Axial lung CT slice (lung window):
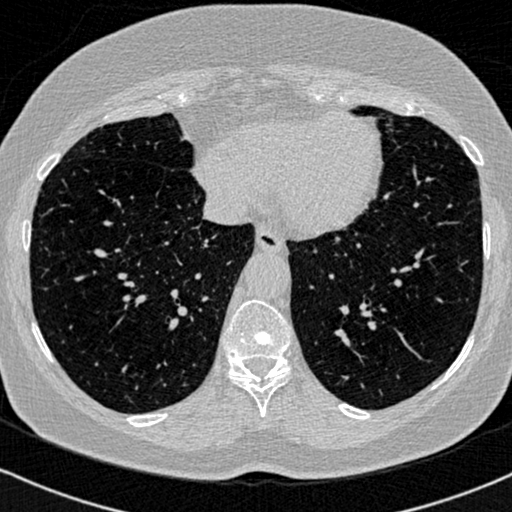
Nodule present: no